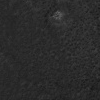
Atmospheric dust classification: not_dusty